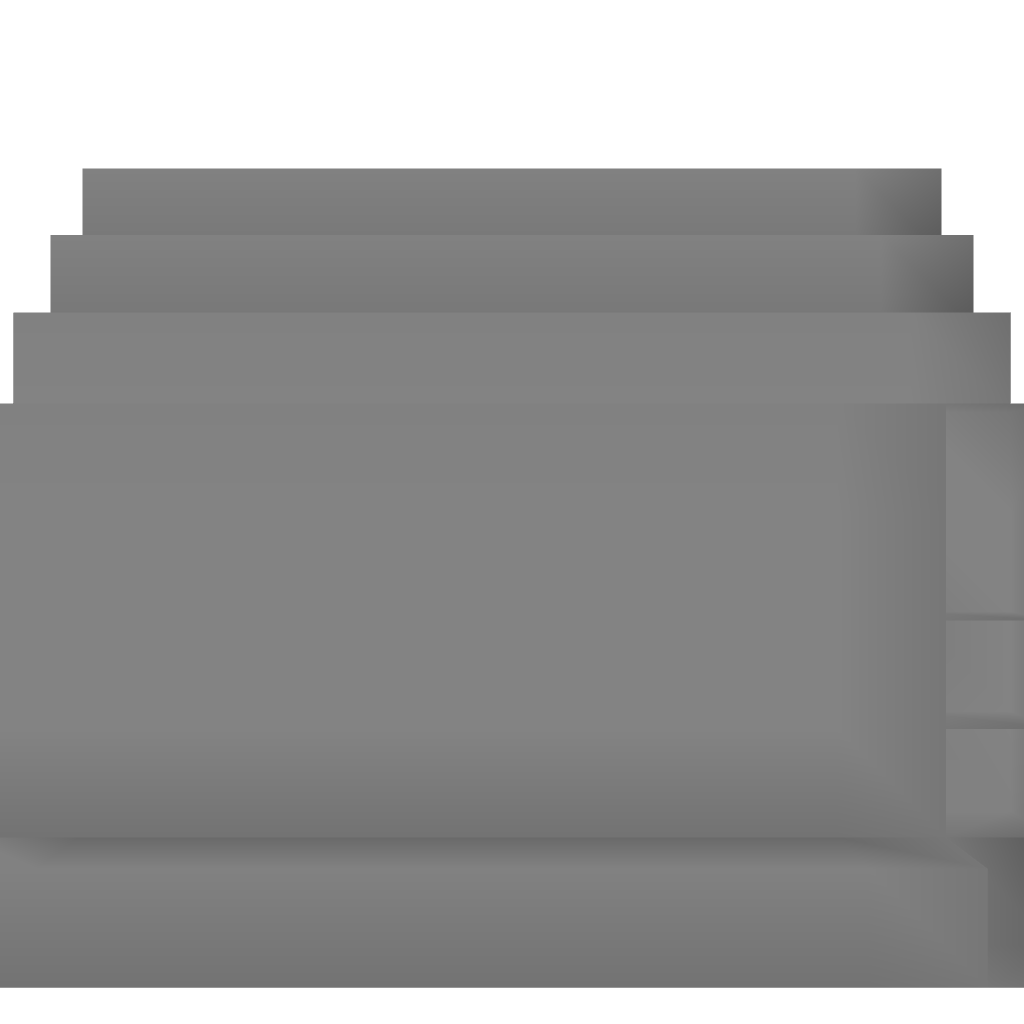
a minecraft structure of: A Small storage building bad low quality